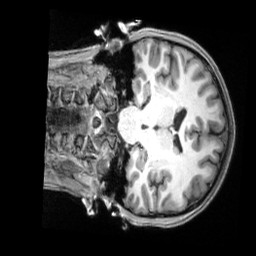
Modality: T1w
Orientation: coronal
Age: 19
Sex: female
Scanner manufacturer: siemens
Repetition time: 2.3 s
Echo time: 0.00229 s